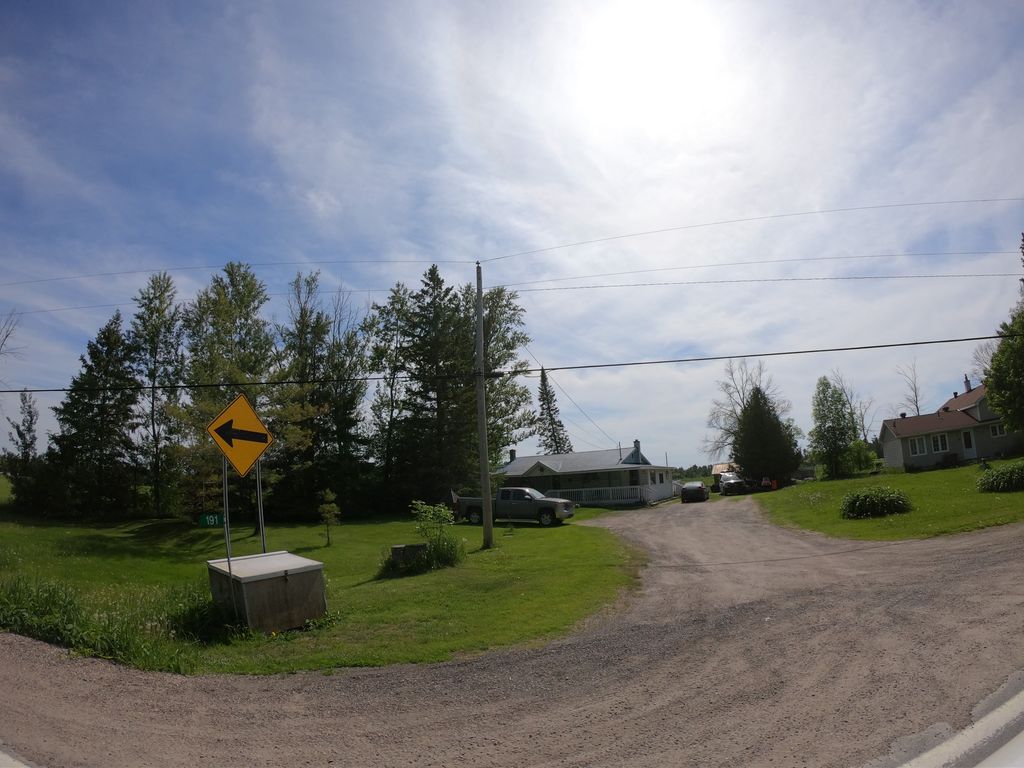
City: ottawa-gatineau